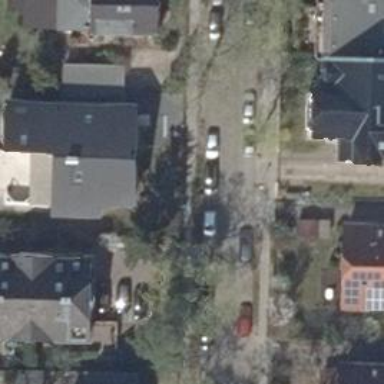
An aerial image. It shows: Residential road with sidewalks on both sides.